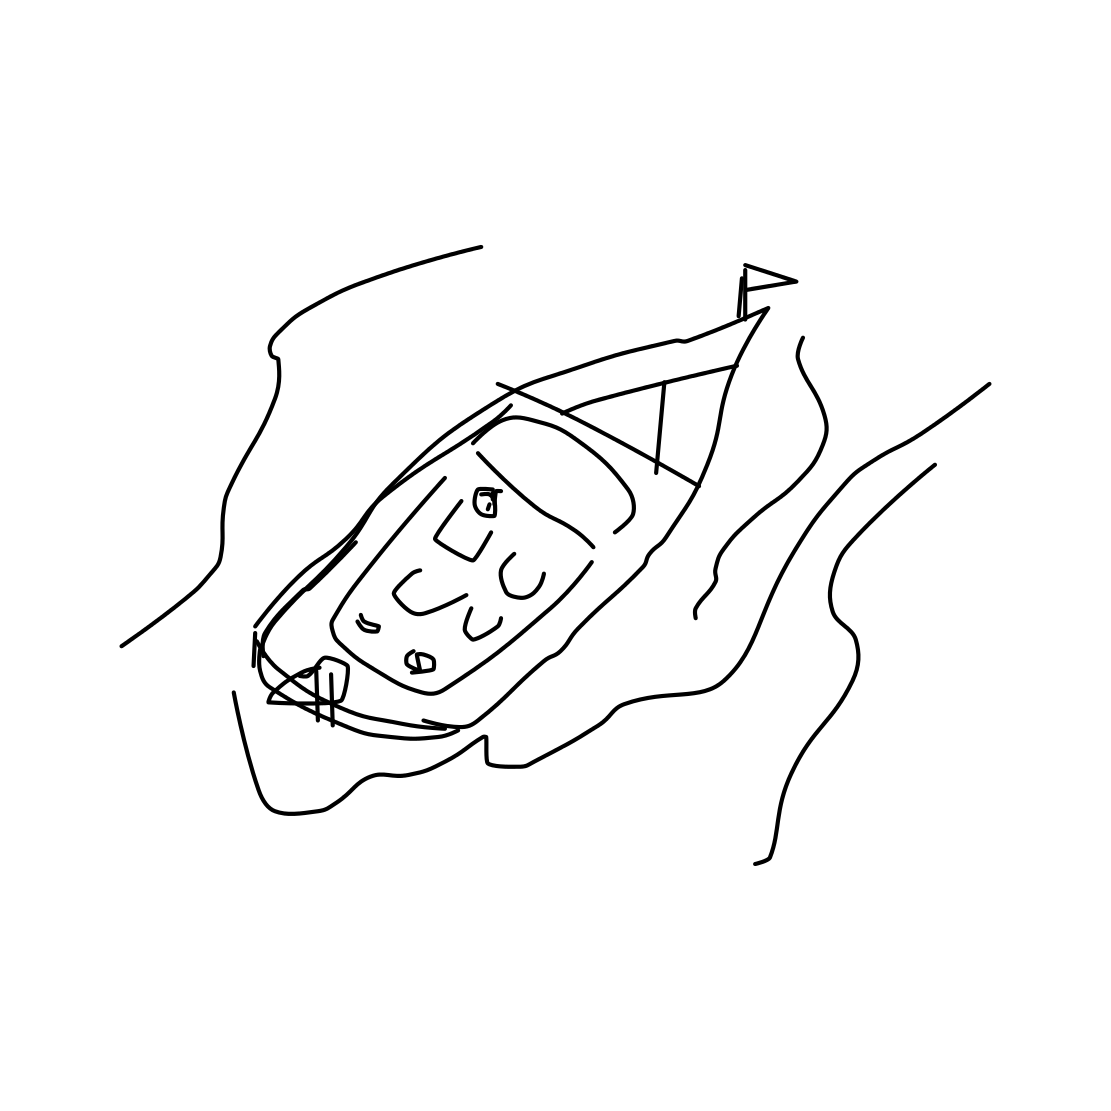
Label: speed-boat